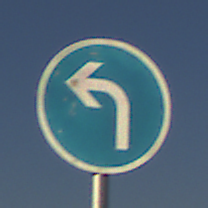
Verkehrszeichen: VorgeschriebeneFahrtrichtungLinks
Umgebung: Outdoor, Nature
Tageszeit: MorningAfternoon
Wetter: Clear
Licht: Natural
Jahreszeit: NotSpecified
Kontrast: HighContrast